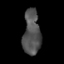
Tissue: skin
Cell type: Epithelial cells
Senescence score: 0.2843
Nuclear area (px): 759
Mean DAPI intensity: 82.163